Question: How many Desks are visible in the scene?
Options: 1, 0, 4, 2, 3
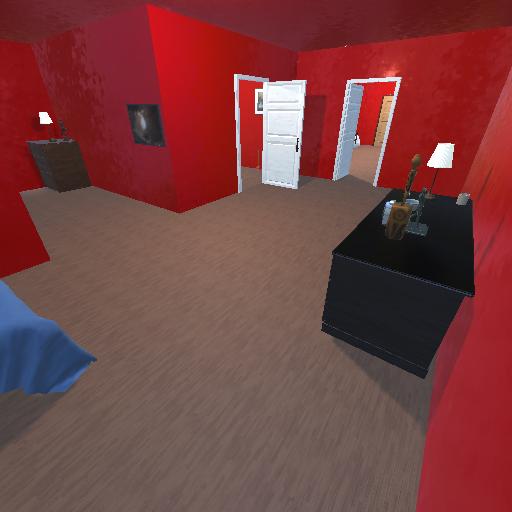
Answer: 1